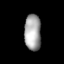
Tissue: lung
Cell type: Fibroblasts
Senescence score: 0.6046
Nuclear area (px): 589
Mean DAPI intensity: 164.195